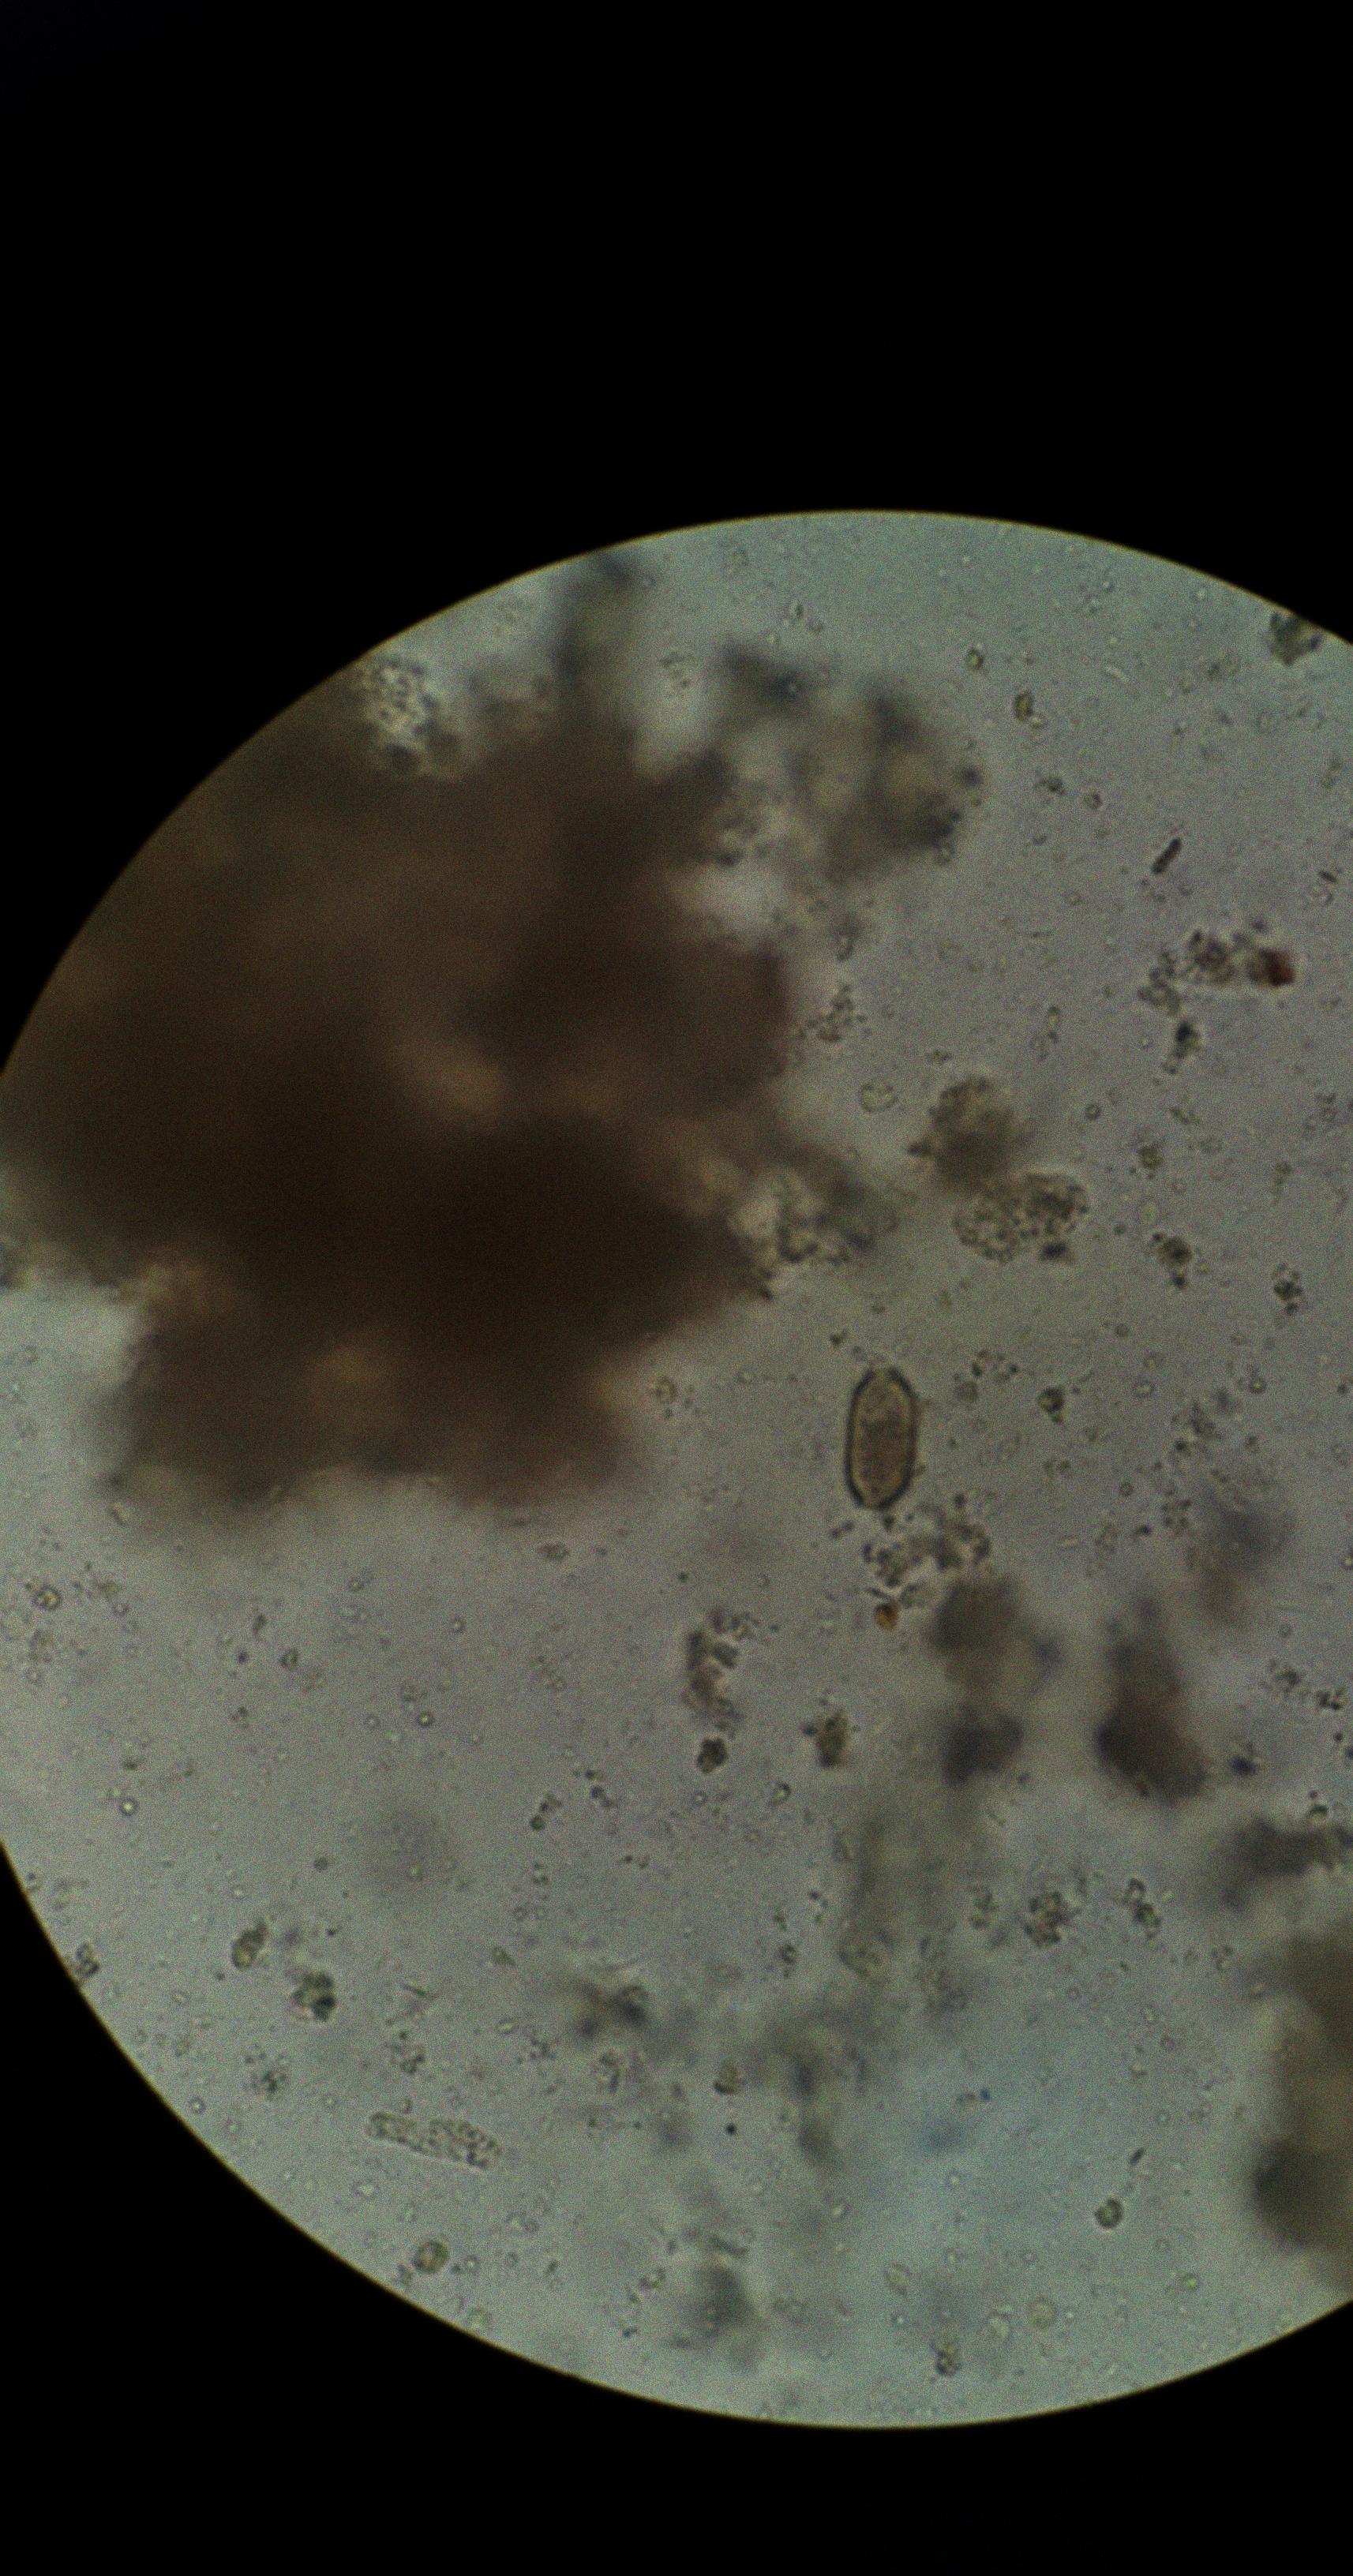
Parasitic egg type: Capillaria philippinensis